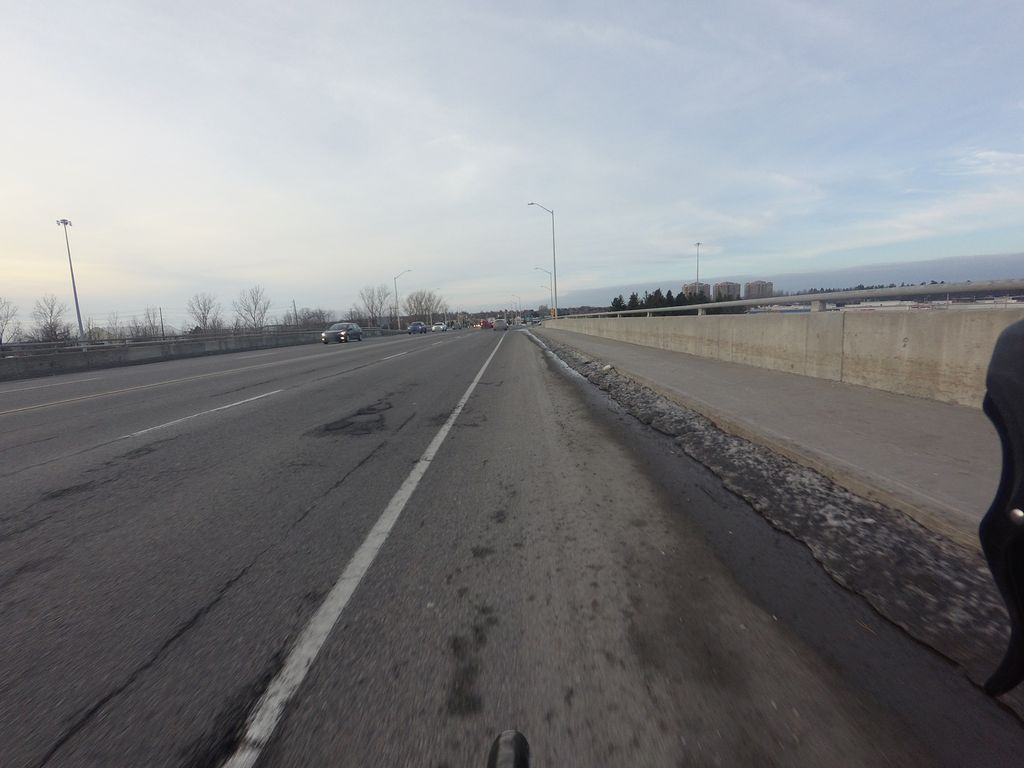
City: ottawa-gatineau